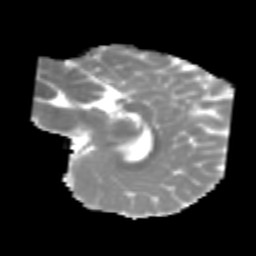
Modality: MD
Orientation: sagittal
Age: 7
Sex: male
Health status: healthy